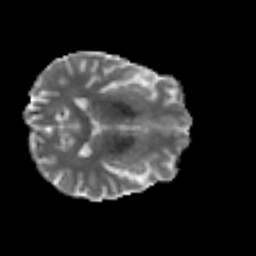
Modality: MD
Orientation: axial
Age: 26
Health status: ill
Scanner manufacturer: philips
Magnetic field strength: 3 T
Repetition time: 9 s
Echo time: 0.127 s